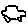
Label: car